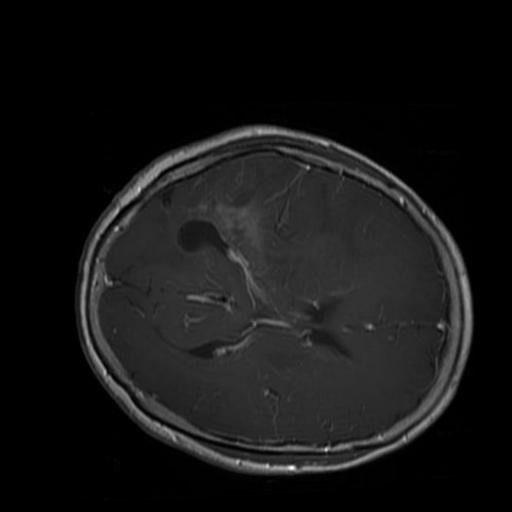
Label: brain_glioma